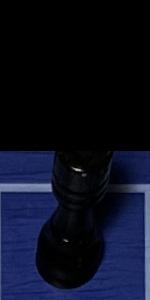
Label: Rook_Black